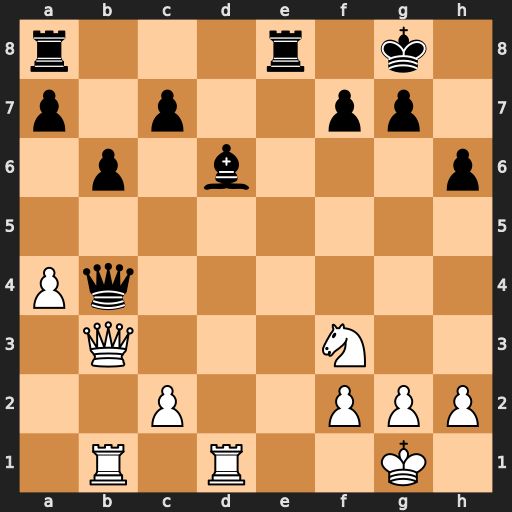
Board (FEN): r3r1k1/p1p2pp1/1p1b3p/8/Pq6/1Q3N2/2P2PPP/1R1R2K1
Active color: w
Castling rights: -
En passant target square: -
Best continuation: Qxb4 Bxb4 Rxb4